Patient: sex F, age 56
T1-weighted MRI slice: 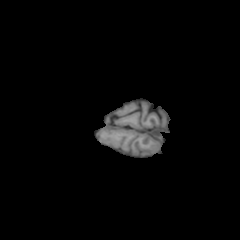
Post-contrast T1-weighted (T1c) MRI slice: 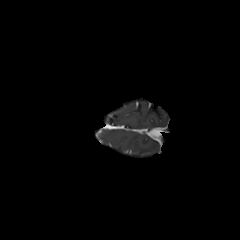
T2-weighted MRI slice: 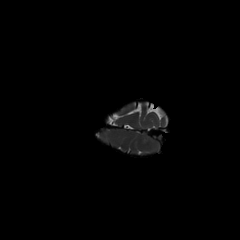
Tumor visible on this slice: no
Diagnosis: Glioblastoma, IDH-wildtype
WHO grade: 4